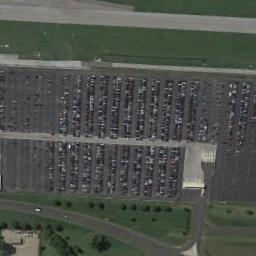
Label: parking_lot